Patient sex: F
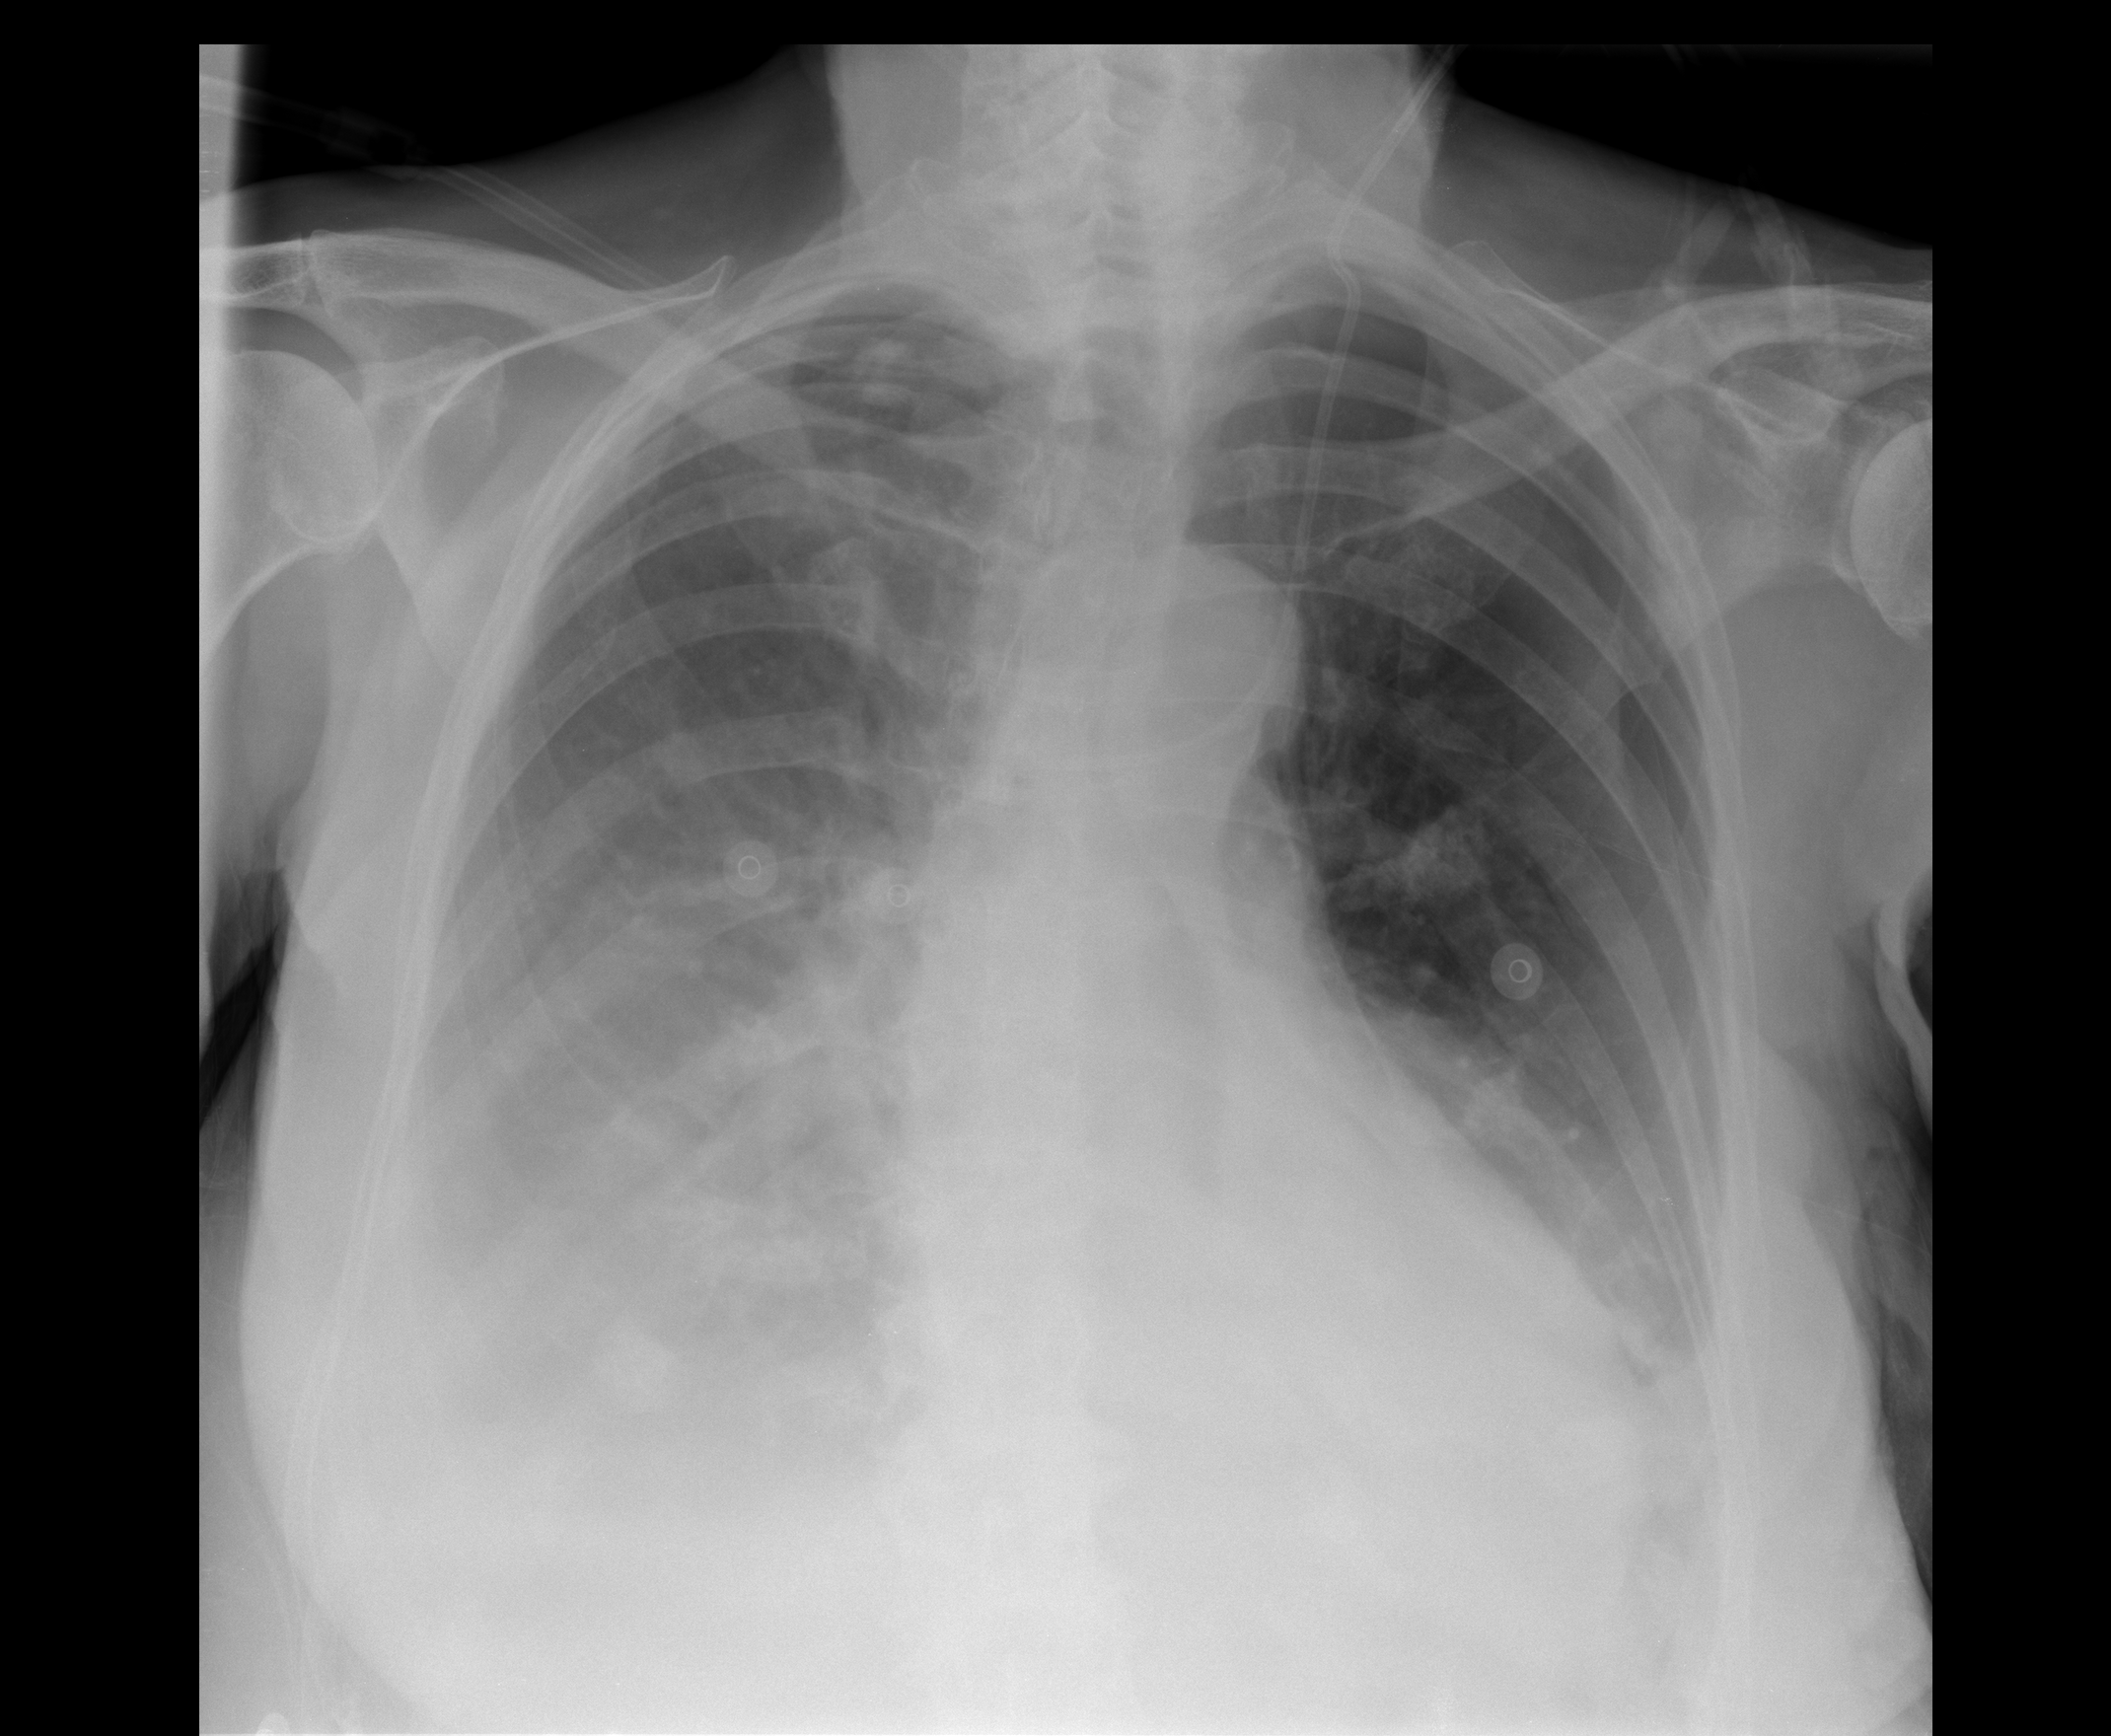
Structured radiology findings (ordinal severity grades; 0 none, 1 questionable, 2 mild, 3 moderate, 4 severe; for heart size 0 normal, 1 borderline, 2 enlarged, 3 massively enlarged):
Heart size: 2
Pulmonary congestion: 2
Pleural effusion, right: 3
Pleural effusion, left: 2
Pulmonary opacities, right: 1
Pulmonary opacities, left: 0
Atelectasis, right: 2
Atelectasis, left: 2